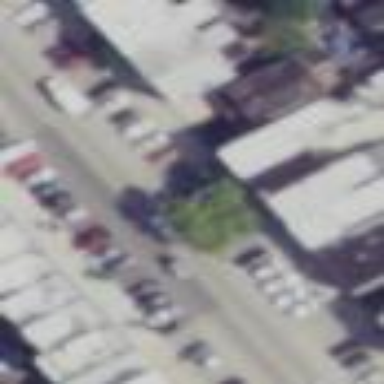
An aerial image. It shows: Street-side parking area.